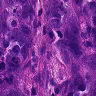
Metastatic tissue present: yes